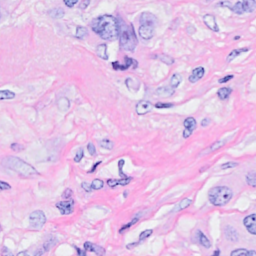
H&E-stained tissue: Breast